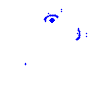
Particle: kaon